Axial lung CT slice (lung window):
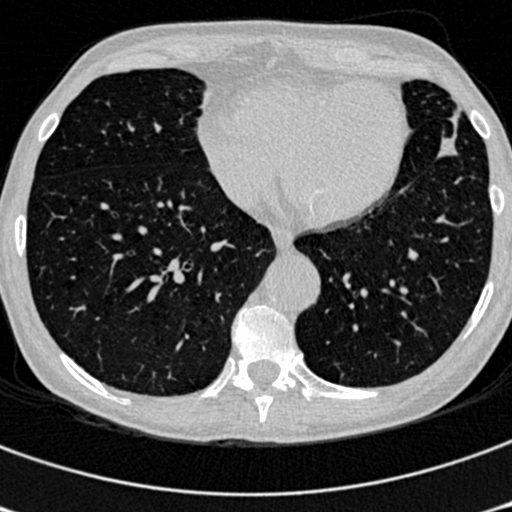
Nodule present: no